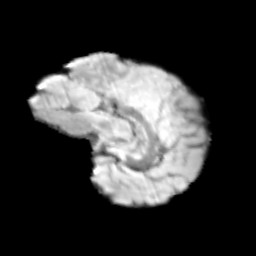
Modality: T2w
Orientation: sagittal
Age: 9
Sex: male
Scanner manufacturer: siemens
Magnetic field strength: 3 T
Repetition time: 3.8 s
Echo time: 0.07 s